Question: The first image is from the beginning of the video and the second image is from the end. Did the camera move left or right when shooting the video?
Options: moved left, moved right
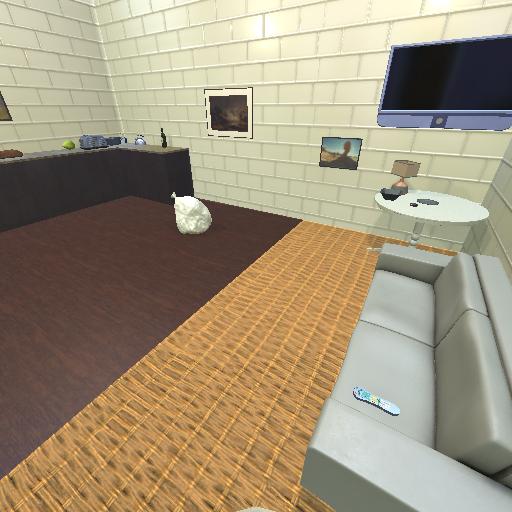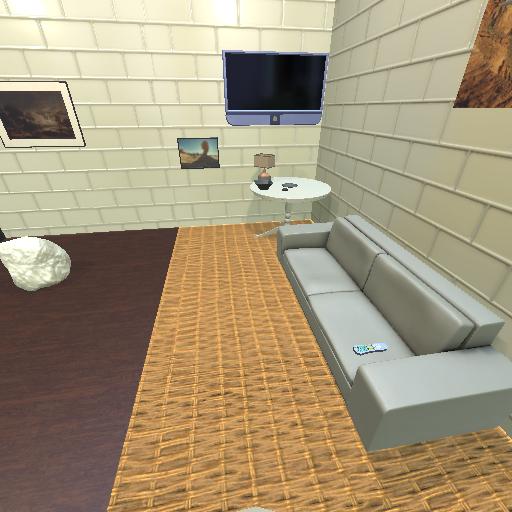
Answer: moved left